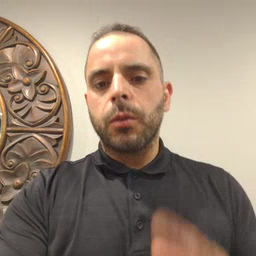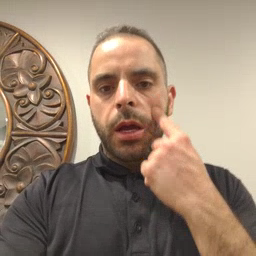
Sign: cry